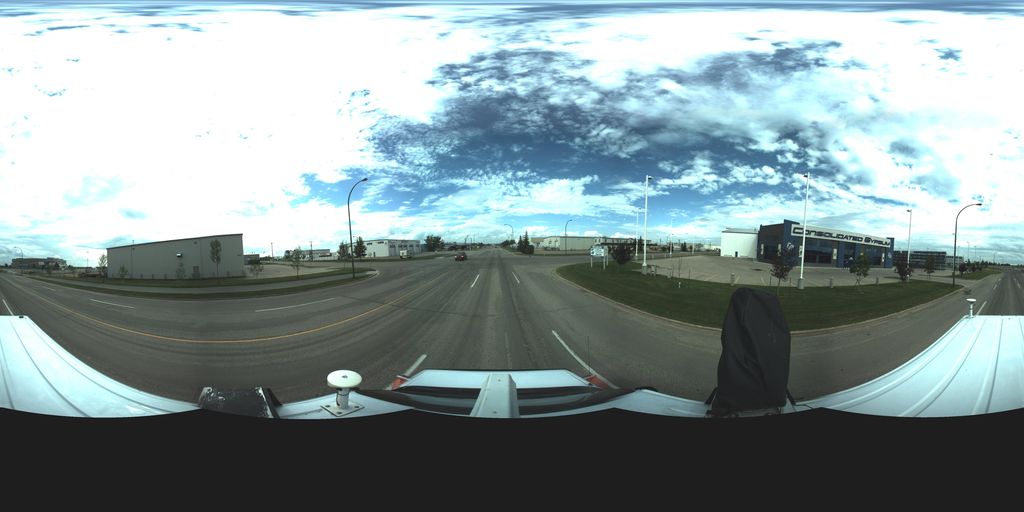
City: saskatoon